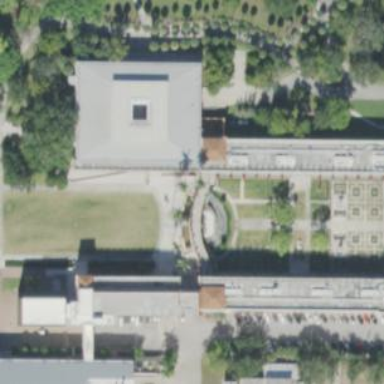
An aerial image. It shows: Museum building.